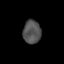
Tissue: skin
Cell type: Fibroblasts
Senescence score: 0.7856
Nuclear area (px): 410
Mean DAPI intensity: 81.927